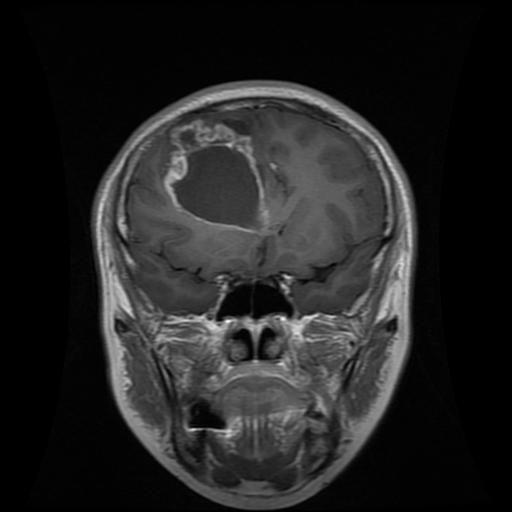
Label: glioma